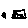
Label: line